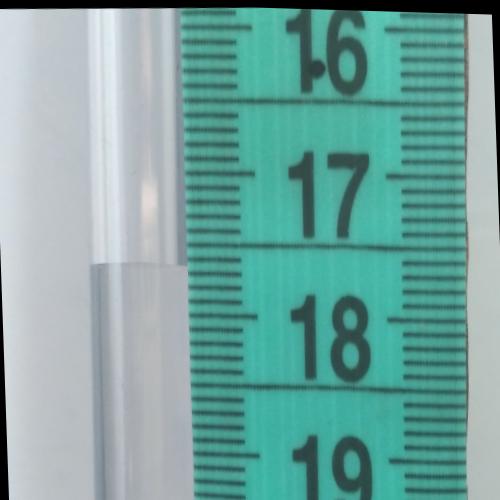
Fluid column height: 17.6 cm